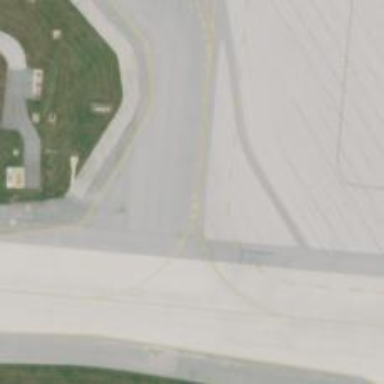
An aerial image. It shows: Image of taxiway at airport.